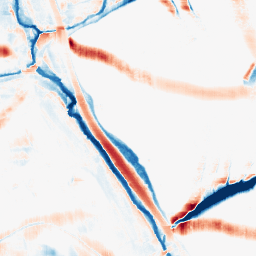
Category: morphological
Decomposition family: morphological_rect
Decomposition parameters: operation: average
width: 20
height: 20
Upsampling method: edge_directed
Upsampling parameters: scale: 2
Upsampling scale: 2